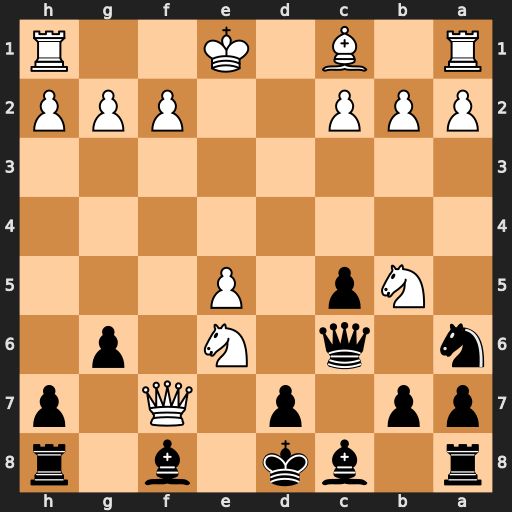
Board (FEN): r1bk1b1r/pp1p1Q1p/n1q1N1p1/1Np1P3/8/8/PPP2PPP/R1B1K2R
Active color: b
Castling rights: KQ
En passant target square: -
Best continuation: Qxe6 Bg5+ Be7